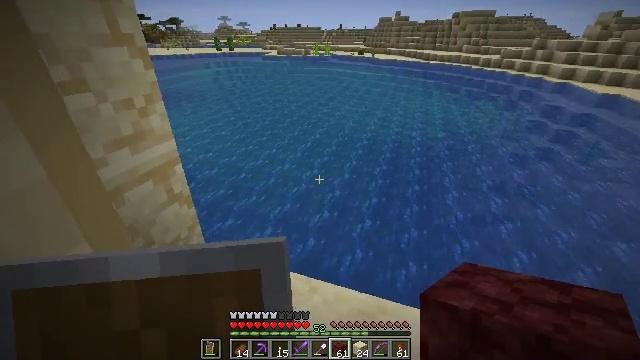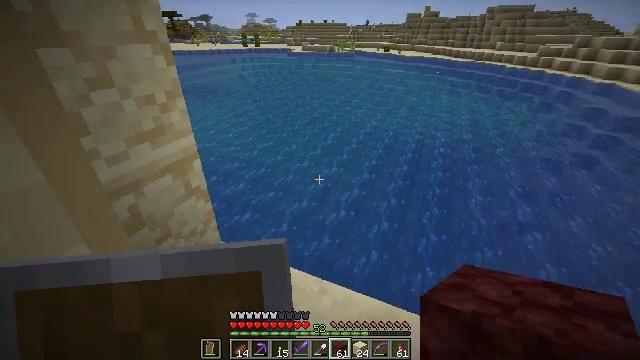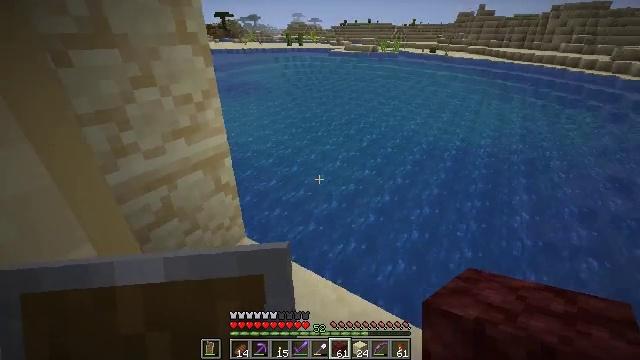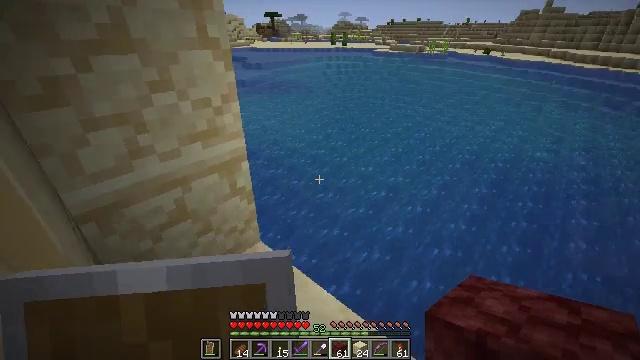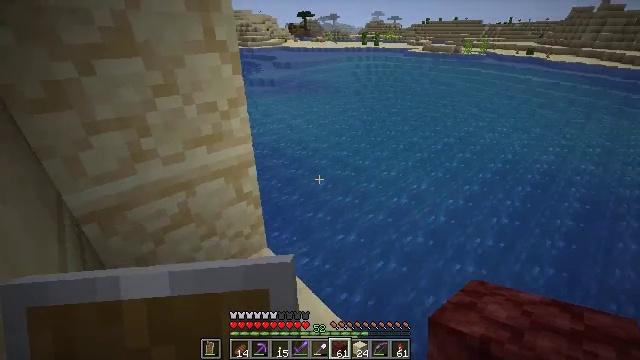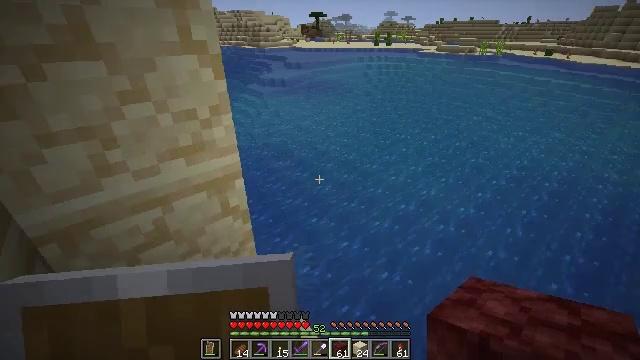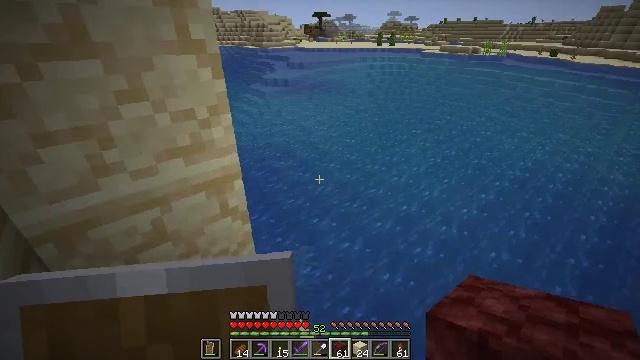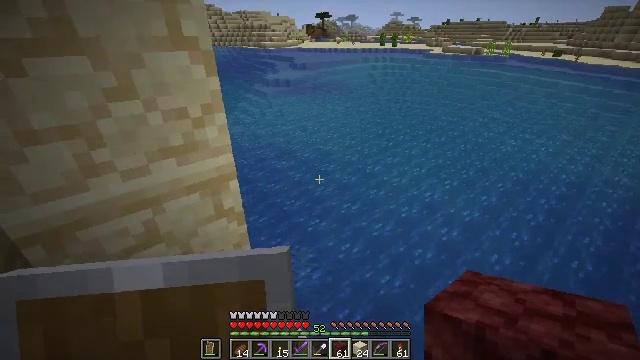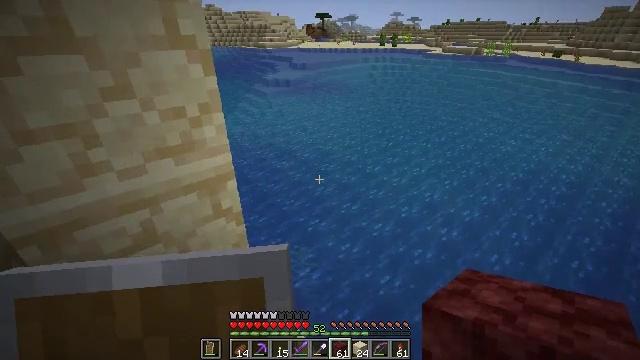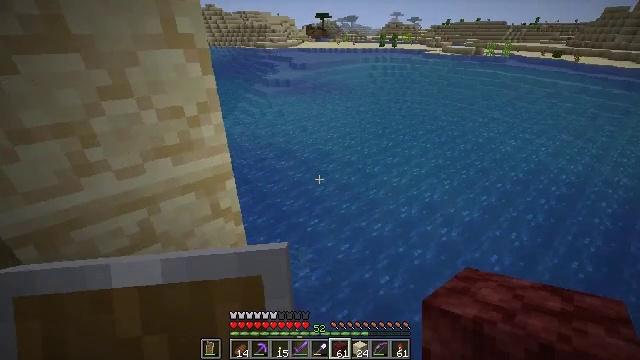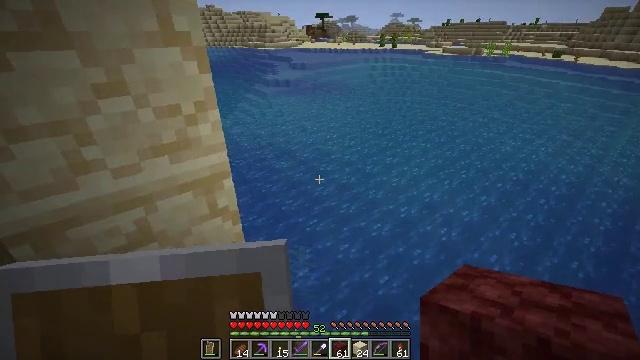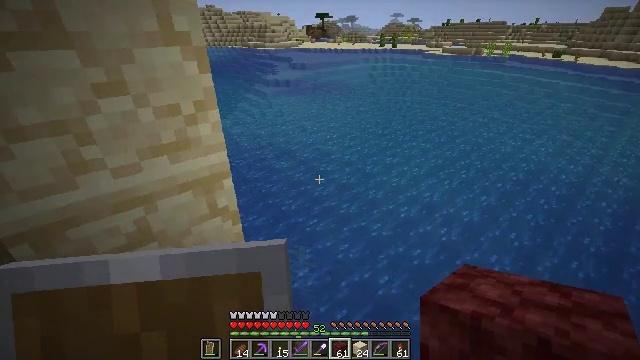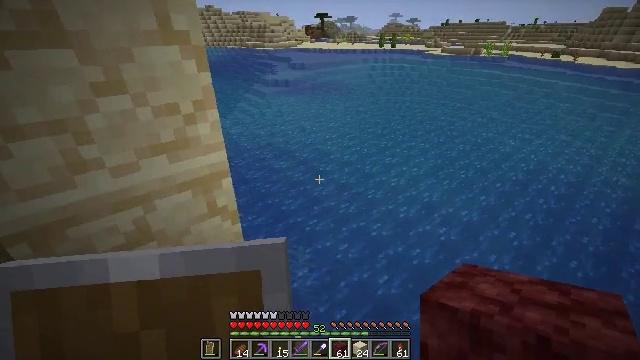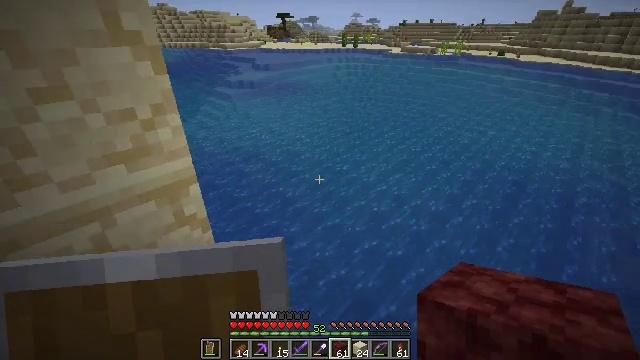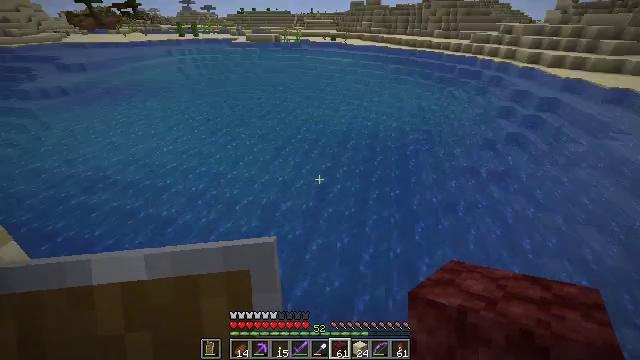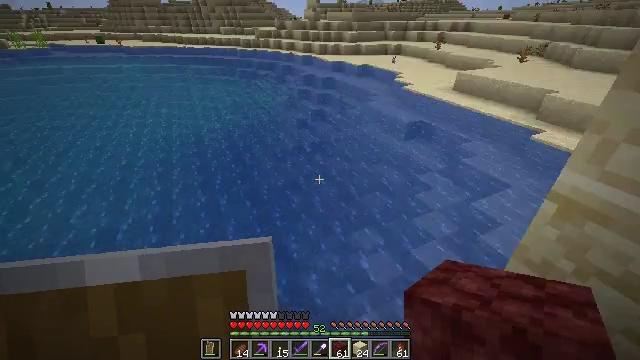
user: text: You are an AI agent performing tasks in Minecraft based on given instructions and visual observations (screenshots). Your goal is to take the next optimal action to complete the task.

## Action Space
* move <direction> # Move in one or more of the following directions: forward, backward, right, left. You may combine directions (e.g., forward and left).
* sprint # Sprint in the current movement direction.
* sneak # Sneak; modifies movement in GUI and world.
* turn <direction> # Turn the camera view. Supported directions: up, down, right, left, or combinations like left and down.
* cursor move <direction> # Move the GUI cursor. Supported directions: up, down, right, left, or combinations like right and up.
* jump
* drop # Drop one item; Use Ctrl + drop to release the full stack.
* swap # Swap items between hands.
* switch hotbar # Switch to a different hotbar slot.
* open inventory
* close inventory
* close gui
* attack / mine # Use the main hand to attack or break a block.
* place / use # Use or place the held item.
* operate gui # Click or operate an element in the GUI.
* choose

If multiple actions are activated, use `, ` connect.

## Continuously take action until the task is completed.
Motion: motion action
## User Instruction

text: Recover the brewing stand by mining it.
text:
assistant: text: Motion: move forward and move right, turn left
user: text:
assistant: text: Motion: move forward and move right, turn left
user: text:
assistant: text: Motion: move forward and move right, turn left
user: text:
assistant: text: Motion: move forward, turn left
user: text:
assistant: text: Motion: turn left
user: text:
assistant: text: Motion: no_op
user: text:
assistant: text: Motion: no_op
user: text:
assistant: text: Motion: no_op
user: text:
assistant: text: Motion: no_op
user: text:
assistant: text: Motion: no_op
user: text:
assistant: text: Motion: no_op
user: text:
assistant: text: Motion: no_op
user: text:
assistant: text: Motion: turn right
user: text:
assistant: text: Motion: turn right and down
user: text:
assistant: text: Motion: turn right
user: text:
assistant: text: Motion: turn right and down
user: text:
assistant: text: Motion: turn right and down
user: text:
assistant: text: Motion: turn right and up
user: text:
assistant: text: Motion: turn left and up
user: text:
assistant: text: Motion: no_op
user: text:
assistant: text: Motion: no_op
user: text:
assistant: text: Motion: no_op
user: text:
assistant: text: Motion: no_op
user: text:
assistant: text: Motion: no_op
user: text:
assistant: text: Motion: turn down
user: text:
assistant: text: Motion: turn left
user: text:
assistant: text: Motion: turn left
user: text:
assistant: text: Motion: turn left
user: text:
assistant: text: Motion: move left
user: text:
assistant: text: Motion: move forward and move left